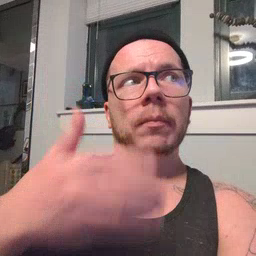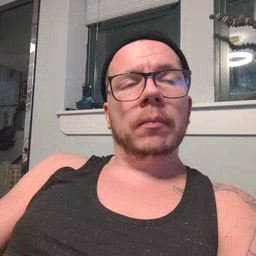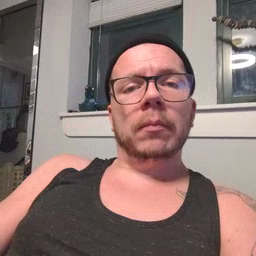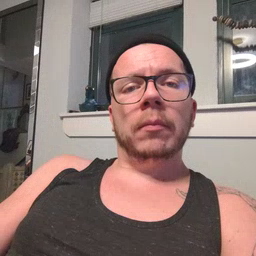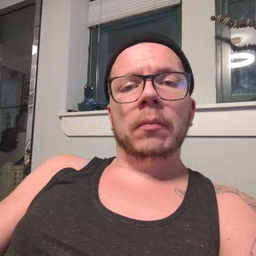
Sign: cereal